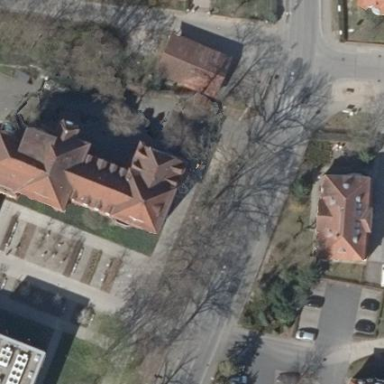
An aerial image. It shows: Hospital building.